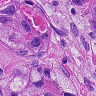
Metastatic tissue present: yes